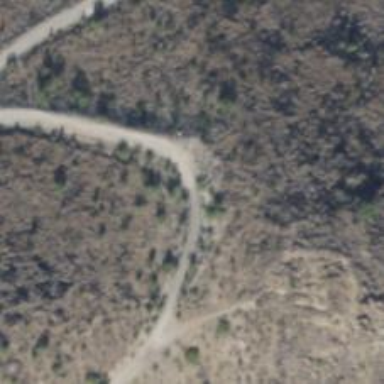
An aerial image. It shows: Hiking trail path.